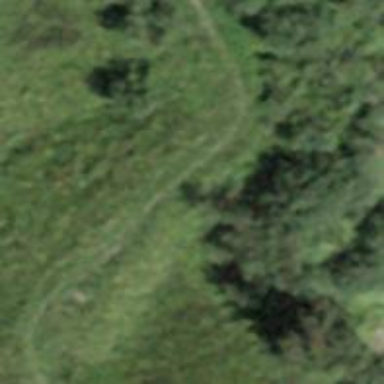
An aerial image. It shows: Path.